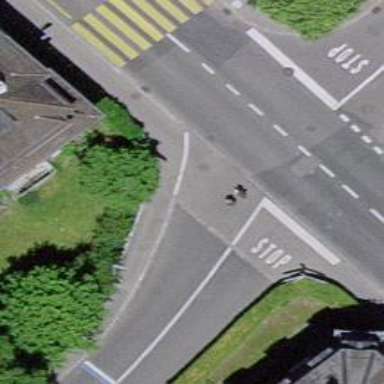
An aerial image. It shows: Kerb barrier.